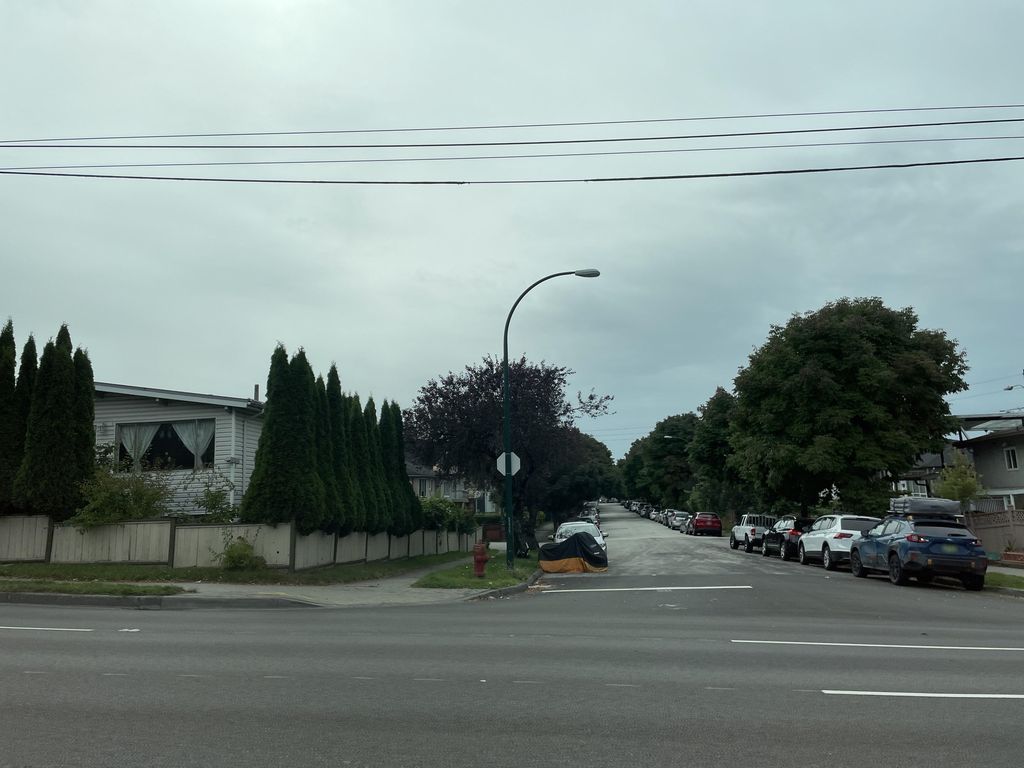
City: vancouver